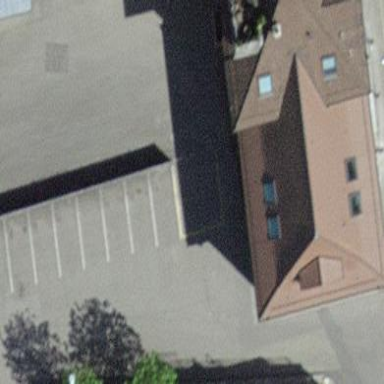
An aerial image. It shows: Town hall building.